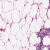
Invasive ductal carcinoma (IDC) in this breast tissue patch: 1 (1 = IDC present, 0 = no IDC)